Question: I need to parse text file in PHP. Pleas see below, I have uploaded it as an image. I need to get the fields market in yellow.
Tried many ways, but not confidence of any. Could somebody help me?
Thanks

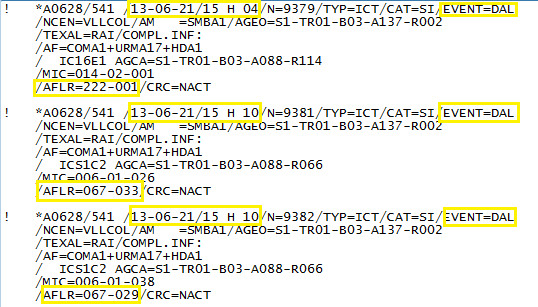
Answer: You can process the file with regular expression and some tokenizing. it appears that your field seperater value is '/' and record separator is '
'.
'''
$string = "data"; //lets assume your data is contained in one string
$records = preg_split("/^[
\s]+$/", $string);
//this line assume your file contains dos formatting, change to "/
/" for osx and "/
/" for unix
$data = array();
foreach ($records as $record) {
$fields = explode("/", $records);
$data[] = array($fields[2], $fields[3], $fields[7], $fields[16);
}
var_dump($data);
'''
Please note that the record separator is important and you will need to adjust it based on the file encoding.
Update. i have improved the record separator to be an empty line rather than two consecutive new lines.